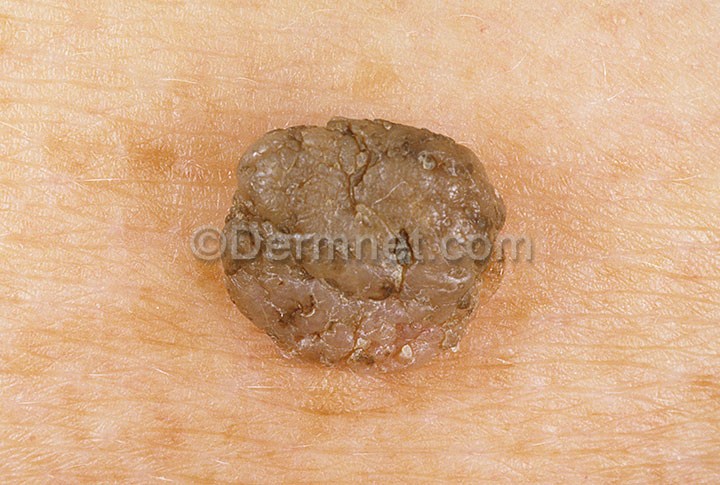
Disease: Seborrheic Keratoses and other Benign Tumors